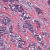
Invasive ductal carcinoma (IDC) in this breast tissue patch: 0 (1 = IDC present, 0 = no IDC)